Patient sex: M
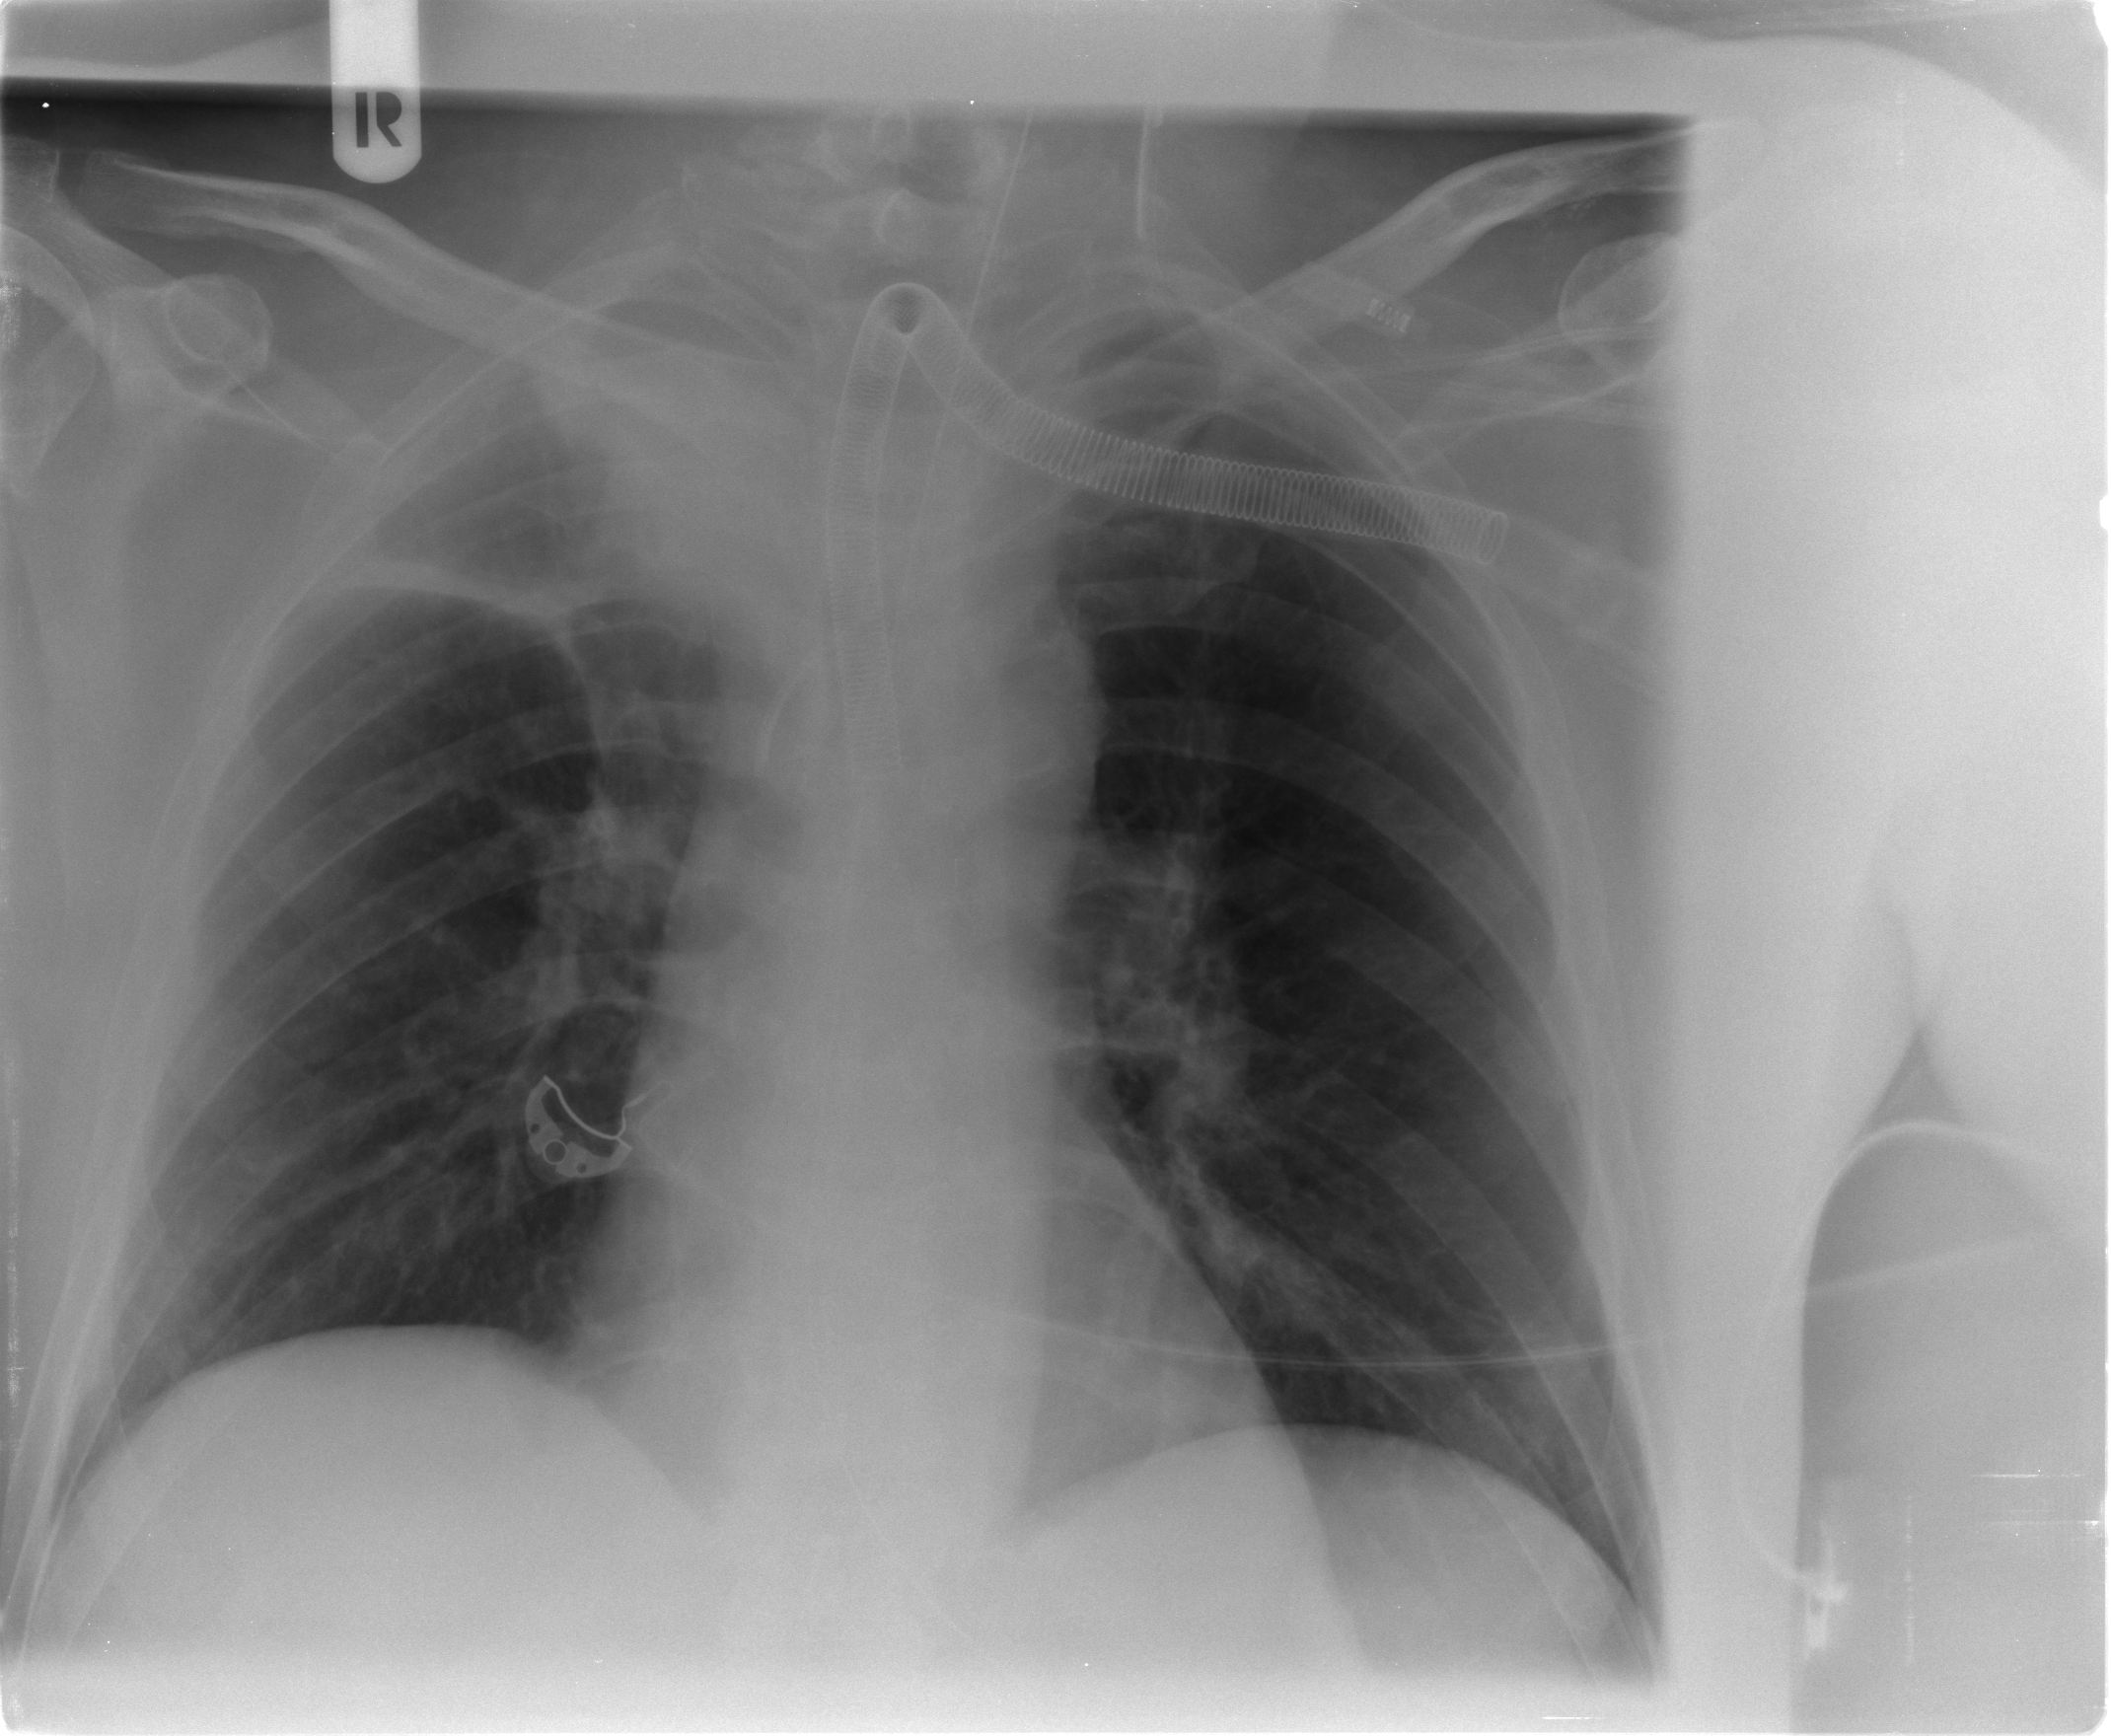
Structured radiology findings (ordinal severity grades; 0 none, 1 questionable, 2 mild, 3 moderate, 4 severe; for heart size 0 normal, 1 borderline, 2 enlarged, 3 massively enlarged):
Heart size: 0
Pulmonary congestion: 0
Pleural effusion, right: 2
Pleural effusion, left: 0
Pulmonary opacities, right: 0
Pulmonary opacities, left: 0
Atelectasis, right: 4
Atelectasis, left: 0